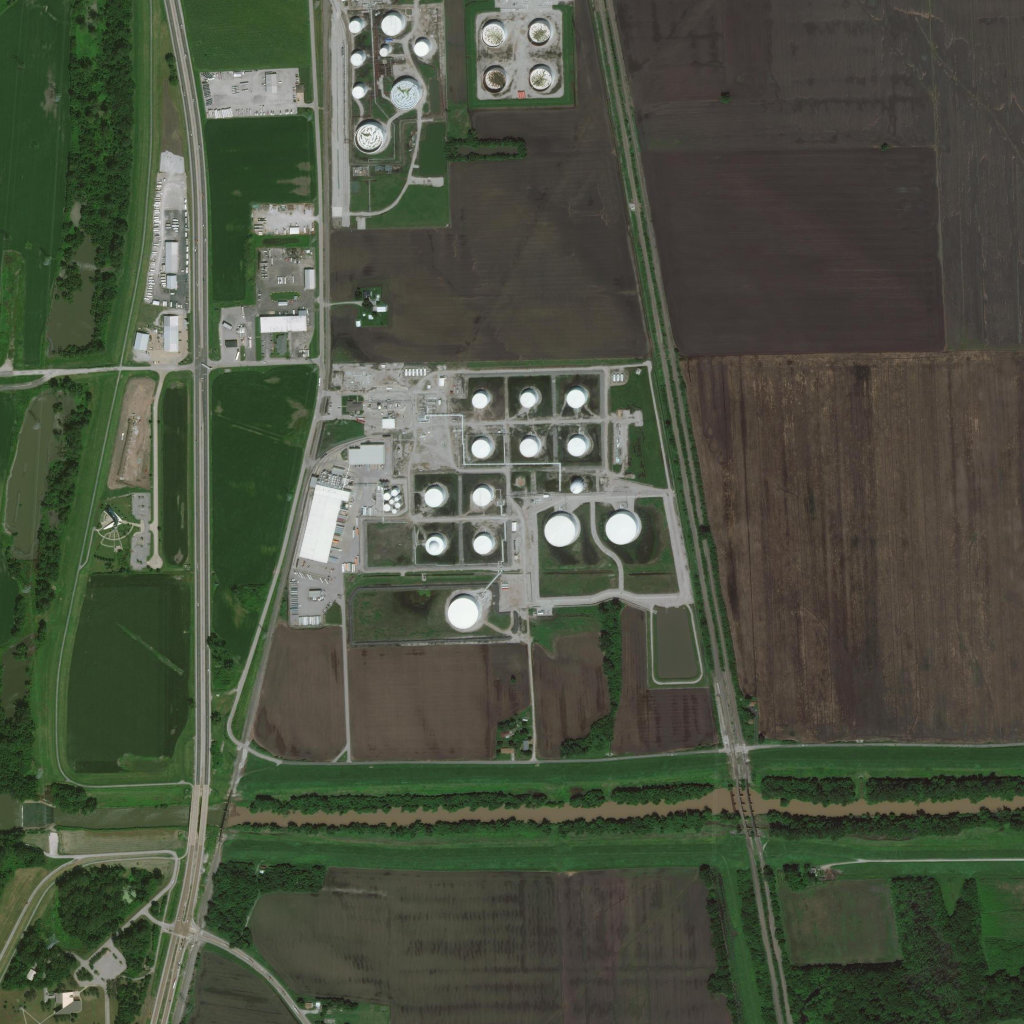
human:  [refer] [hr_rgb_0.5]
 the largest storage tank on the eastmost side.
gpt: <box>[[58, 49, 62, 53, 0]]</box>